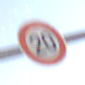
Verkehrszeichen: Geschwindigkeit20
Umgebung: Outdoor, Nature
Tageszeit: Night
Wetter: Clear
Licht: Natural
Jahreszeit: NotSpecified
Kontrast: HighContrast